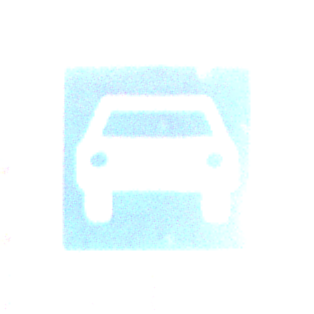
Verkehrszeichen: Kraftfahrstrasse
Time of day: MorningAfternoon
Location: Roofed (Urban)
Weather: PartlyCloudy
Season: NotSpecified
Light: Natural